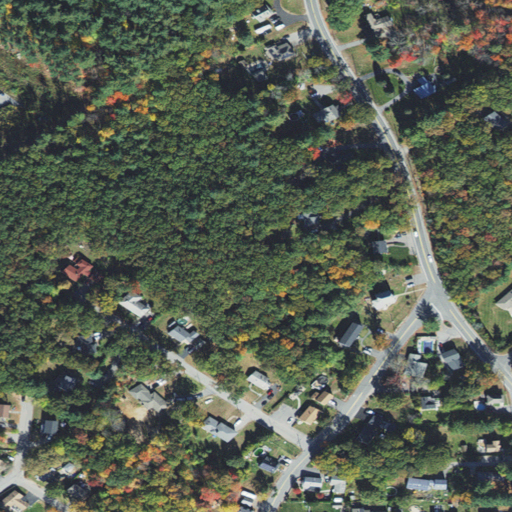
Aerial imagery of mountain in Massachusetts named Bump Hill containing medium intensity development, low intensity development, deciduous forest, mixed forest, open development, evergreen forest, high intensity development, shrub, woody wetlands, and grassland